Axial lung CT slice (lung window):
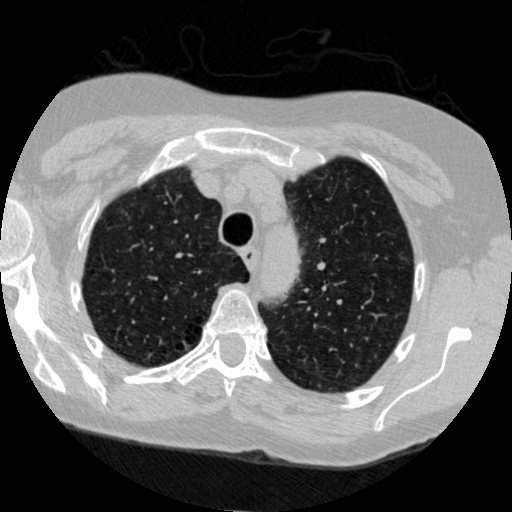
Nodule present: no